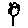
Label: flower